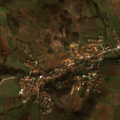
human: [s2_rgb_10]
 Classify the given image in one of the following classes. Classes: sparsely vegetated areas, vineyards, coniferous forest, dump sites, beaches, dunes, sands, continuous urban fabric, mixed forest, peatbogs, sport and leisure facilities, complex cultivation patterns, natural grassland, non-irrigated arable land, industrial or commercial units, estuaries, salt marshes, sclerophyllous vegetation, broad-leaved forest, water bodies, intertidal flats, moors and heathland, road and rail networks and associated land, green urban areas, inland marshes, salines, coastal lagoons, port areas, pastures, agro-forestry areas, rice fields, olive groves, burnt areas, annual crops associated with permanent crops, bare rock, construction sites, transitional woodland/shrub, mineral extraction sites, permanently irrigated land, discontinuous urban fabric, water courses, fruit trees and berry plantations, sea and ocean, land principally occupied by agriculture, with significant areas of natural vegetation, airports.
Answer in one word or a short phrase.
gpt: discontinuous urban fabric, non-irrigated arable land, pastures, complex cultivation patterns, land principally occupied by agriculture, with significant areas of natural vegetation